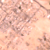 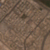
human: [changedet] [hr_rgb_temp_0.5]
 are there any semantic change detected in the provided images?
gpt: Some houses were added in the subdivision.